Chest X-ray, PA view. Patient: 24 years old, sex M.
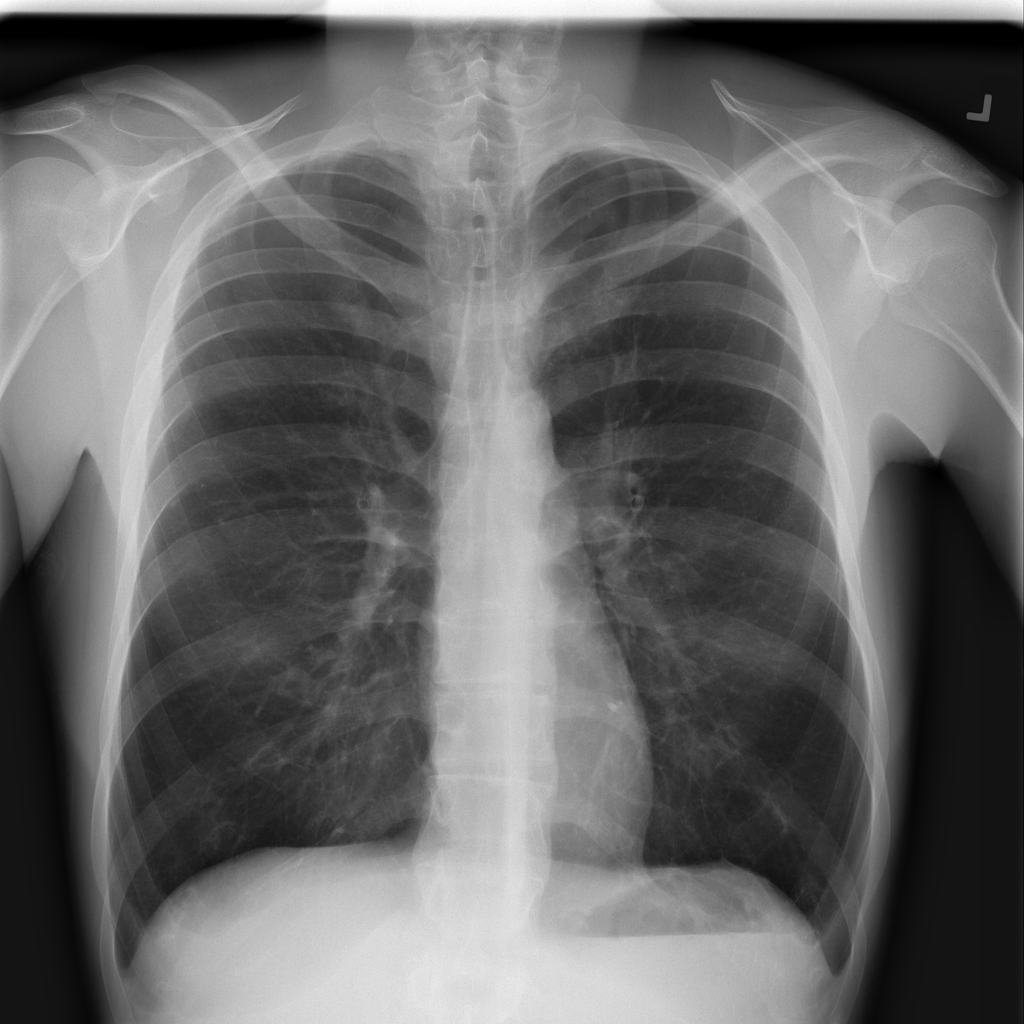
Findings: No Finding